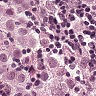
Metastatic tissue present: yes